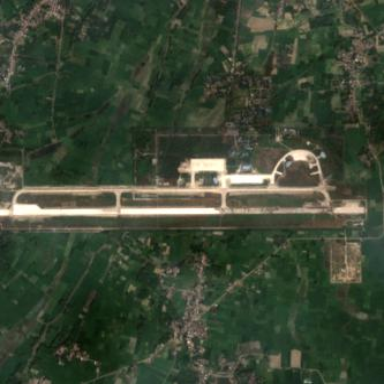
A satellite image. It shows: Military airfield categorized as aerodrome.